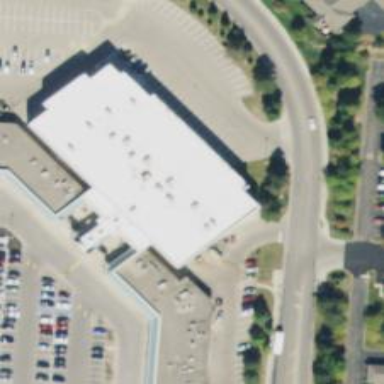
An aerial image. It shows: Commercial building hosting cinema.